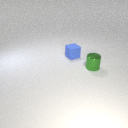
small green metal cylinder in front of small blue rubber cube